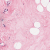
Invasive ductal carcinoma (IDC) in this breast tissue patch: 0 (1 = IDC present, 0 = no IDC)